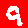
Digit: 9